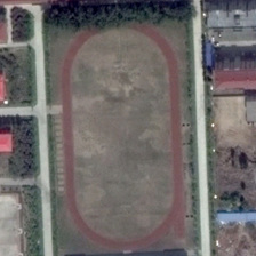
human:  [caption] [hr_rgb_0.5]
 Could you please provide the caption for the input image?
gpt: Grey cement floor and dark red oval line playground.

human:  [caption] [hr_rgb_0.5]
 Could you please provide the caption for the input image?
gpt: It's a playground with grey concrete floor and crimson oval line.

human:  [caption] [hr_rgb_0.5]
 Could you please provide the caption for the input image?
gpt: a rectangle playground in the middle while with some buildings on either hand .

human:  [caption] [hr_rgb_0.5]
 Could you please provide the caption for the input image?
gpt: some buildings with dark pink roof and many dark green plants besides the playground .

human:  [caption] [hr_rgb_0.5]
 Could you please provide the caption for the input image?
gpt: a playground in the middle while with light gray road besides .